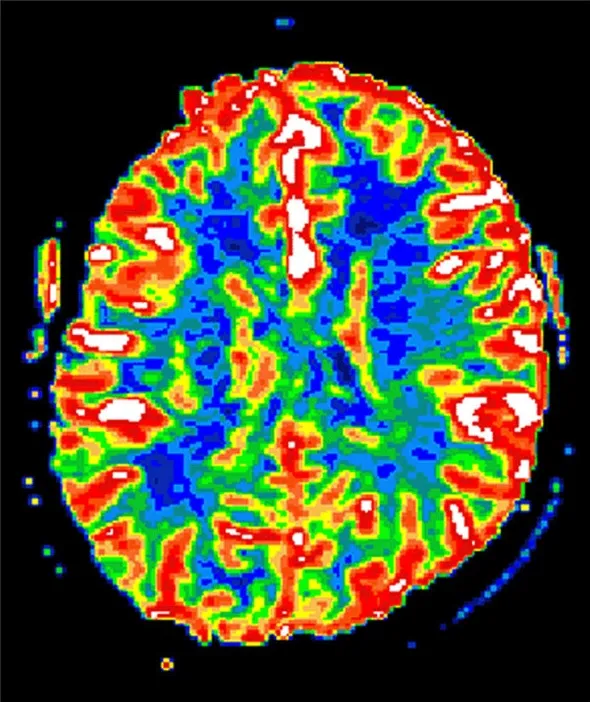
Primary PWI.
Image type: radiology (mri)